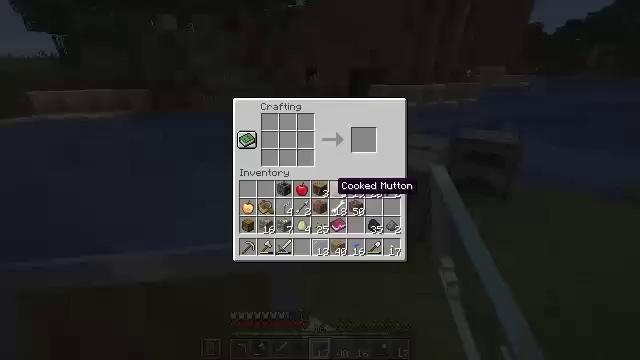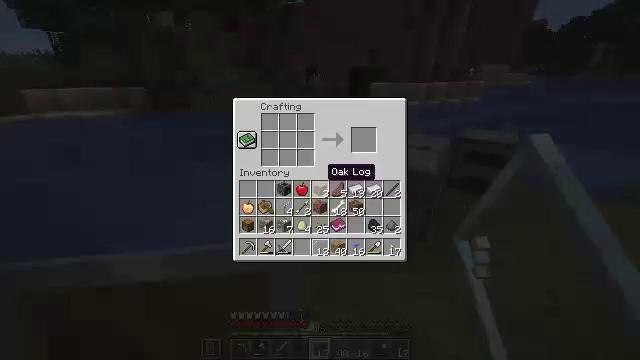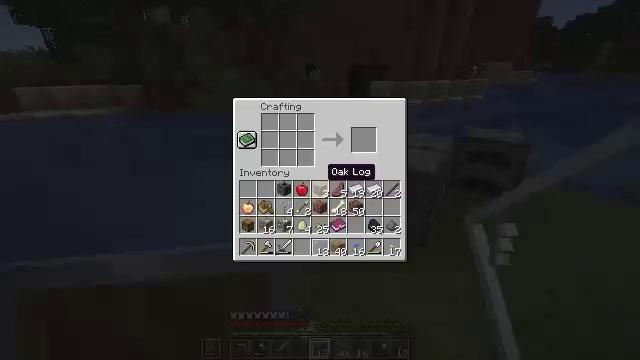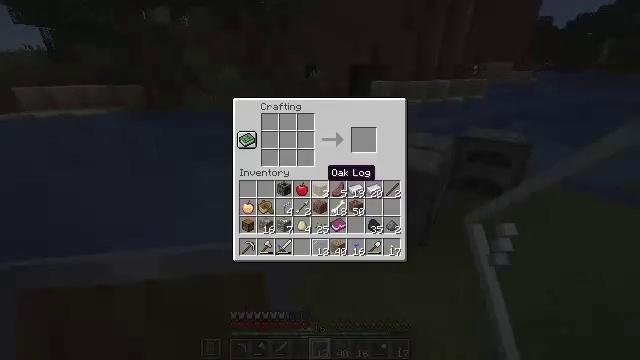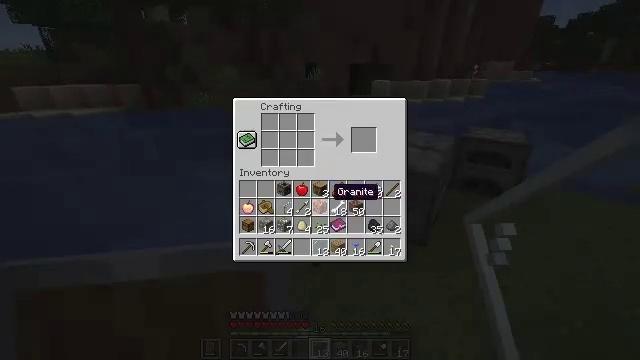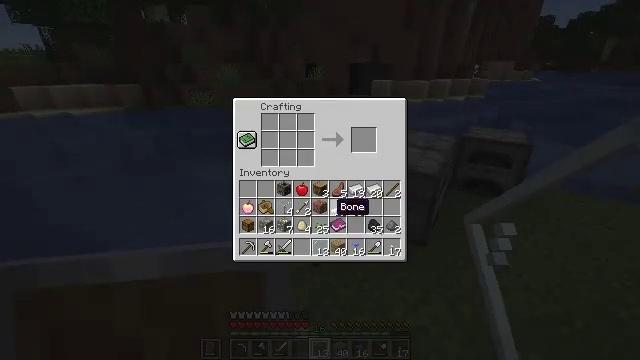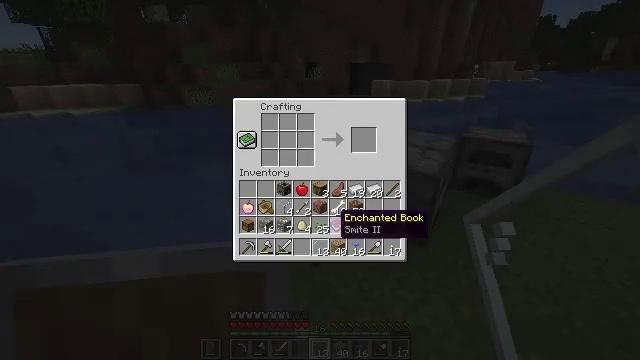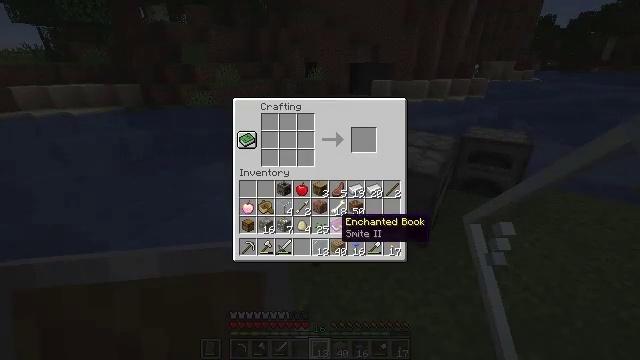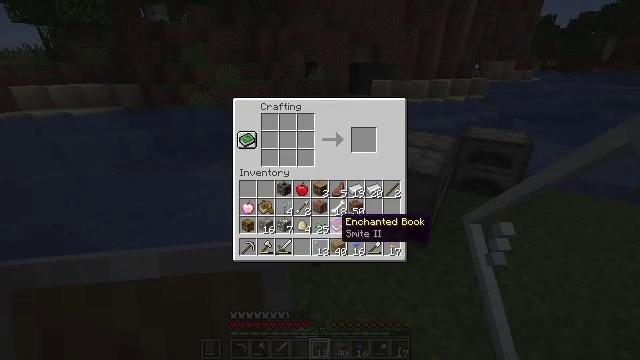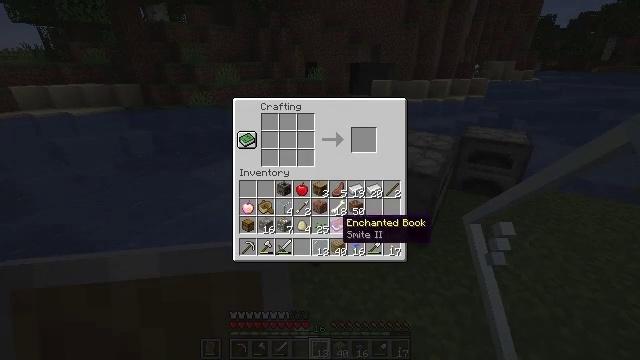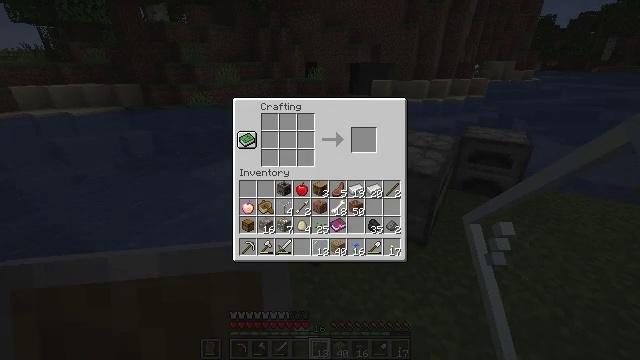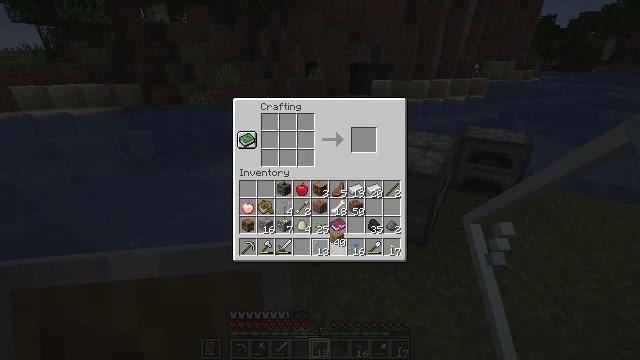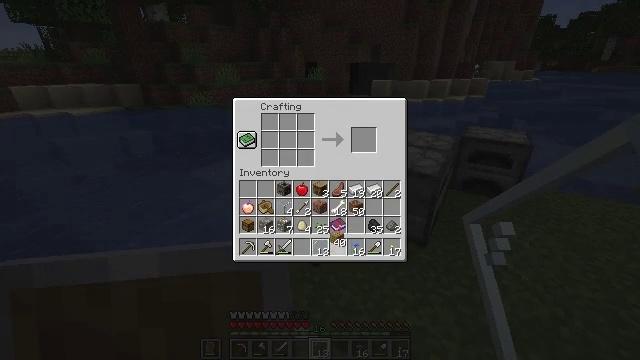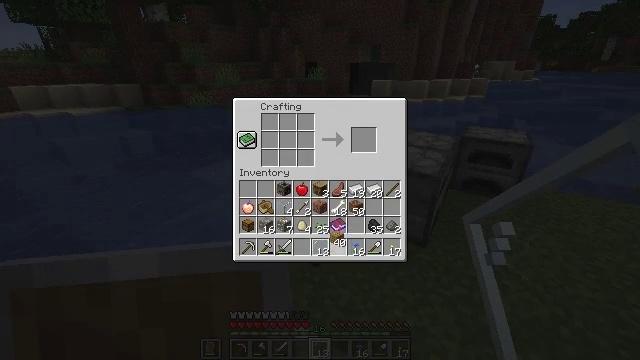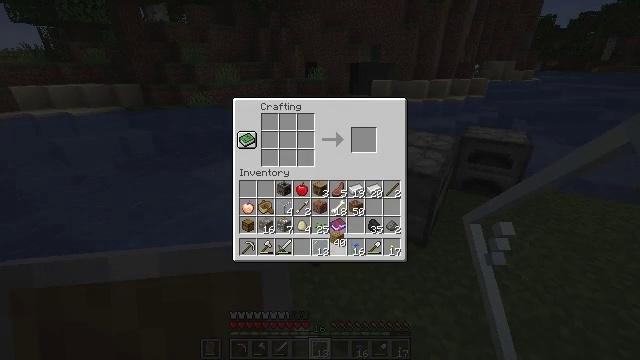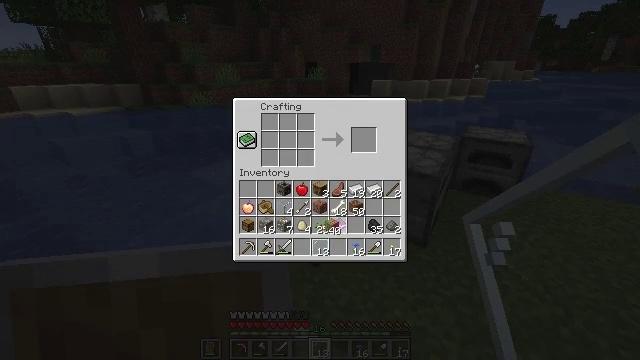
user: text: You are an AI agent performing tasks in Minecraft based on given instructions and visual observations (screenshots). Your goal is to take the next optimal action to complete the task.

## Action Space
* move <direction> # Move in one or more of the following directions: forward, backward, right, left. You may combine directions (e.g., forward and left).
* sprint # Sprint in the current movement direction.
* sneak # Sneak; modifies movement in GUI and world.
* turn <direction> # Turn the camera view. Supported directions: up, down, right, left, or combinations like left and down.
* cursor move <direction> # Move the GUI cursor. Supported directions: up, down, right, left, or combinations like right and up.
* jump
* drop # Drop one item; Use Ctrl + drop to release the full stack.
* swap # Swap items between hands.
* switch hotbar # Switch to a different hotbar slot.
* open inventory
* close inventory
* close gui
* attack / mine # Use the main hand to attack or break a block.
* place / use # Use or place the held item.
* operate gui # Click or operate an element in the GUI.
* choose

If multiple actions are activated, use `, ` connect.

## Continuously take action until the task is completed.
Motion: motion action
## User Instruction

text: Create an oak door with wooden planks.
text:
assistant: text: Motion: cursor move left and up
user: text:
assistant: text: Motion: no_op
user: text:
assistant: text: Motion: no_op
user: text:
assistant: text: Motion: cursor move down
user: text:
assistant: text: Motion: cursor move down
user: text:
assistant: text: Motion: cursor move down
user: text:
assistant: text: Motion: no_op
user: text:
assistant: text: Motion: no_op
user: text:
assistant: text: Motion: no_op
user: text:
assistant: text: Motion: no_op
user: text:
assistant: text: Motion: operate gui
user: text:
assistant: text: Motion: operate gui
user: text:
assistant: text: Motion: operate gui
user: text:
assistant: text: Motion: no_op
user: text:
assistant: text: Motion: cursor move up
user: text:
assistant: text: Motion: cursor move left and up
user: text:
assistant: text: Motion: cursor move up
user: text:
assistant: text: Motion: cursor move up
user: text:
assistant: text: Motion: cursor move up
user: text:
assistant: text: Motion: no_op
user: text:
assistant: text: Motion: no_op
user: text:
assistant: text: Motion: no_op
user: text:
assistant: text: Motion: no_op
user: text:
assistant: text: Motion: cursor move up
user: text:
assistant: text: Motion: choose
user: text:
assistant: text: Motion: cursor move down, choose
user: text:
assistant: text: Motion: cursor move down, choose
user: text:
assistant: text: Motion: choose
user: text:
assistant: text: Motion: choose
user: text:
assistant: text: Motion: choose